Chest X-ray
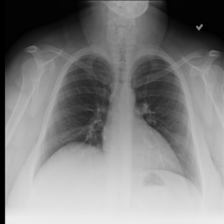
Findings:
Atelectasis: negative
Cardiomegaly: negative
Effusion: negative
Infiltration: negative
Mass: negative
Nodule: negative
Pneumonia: negative
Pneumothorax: negative
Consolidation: negative
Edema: negative
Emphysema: negative
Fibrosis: negative
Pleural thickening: negative
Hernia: negative